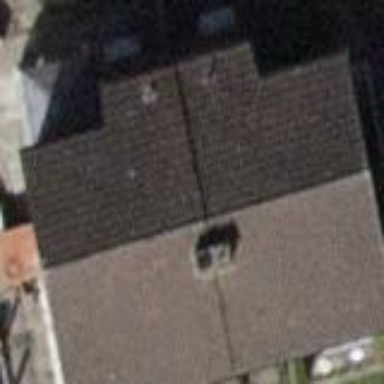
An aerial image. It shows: Semidetached house with tile roof.